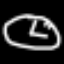
Label: clock